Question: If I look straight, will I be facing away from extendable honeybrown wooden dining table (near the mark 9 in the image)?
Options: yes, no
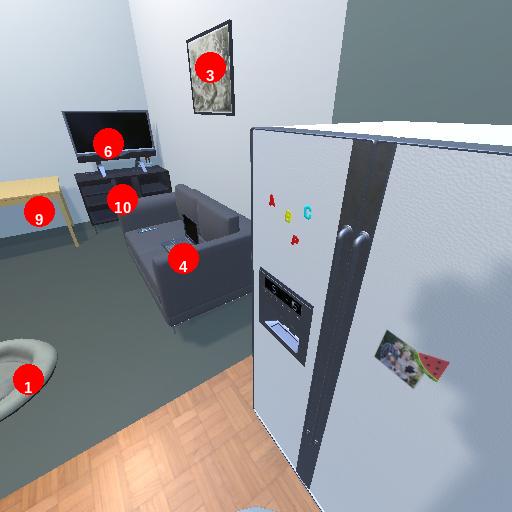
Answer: yes